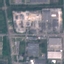
Land use / land cover class: Industrial